Question: I'm calling dev/my_app/web/app_dev.php/ and wait 2,4 sec for the welcome site to load 1,8 sec of which is initializing and RoutingService. That's pretty slow.
I'm looking at some videos and thay have 65 ms overall response time. That's what I'm aiming at :)
I have:
- - - -
Got fresh Symfony and just installed FOSBundle.

Running:
- - -
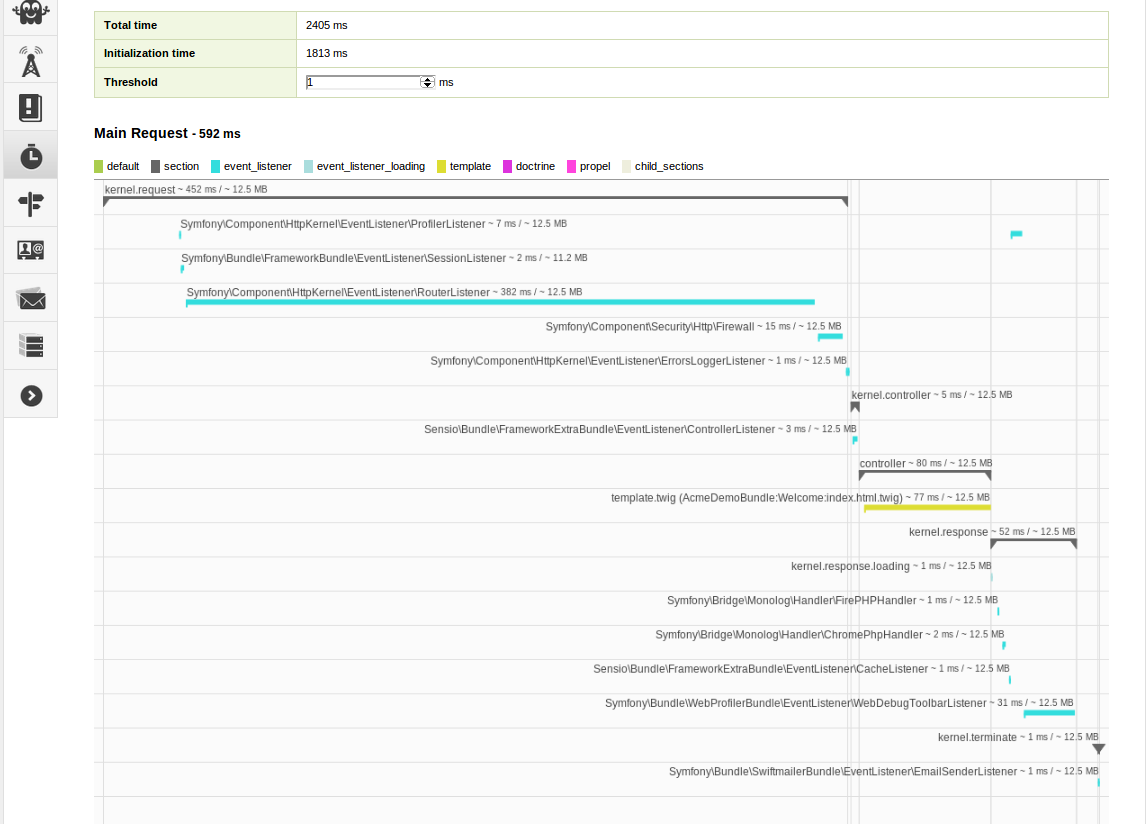
Answer: Must be a Virtualbox thing as @forgottenbox mention in the direct comments box under the question.
I've installed Symfony2 on my host Windows7/WAMP and out of the box I get "Initalization time" - 147ms and "Total time" 380ms for a "Hello World" demo app so I see a big difference.